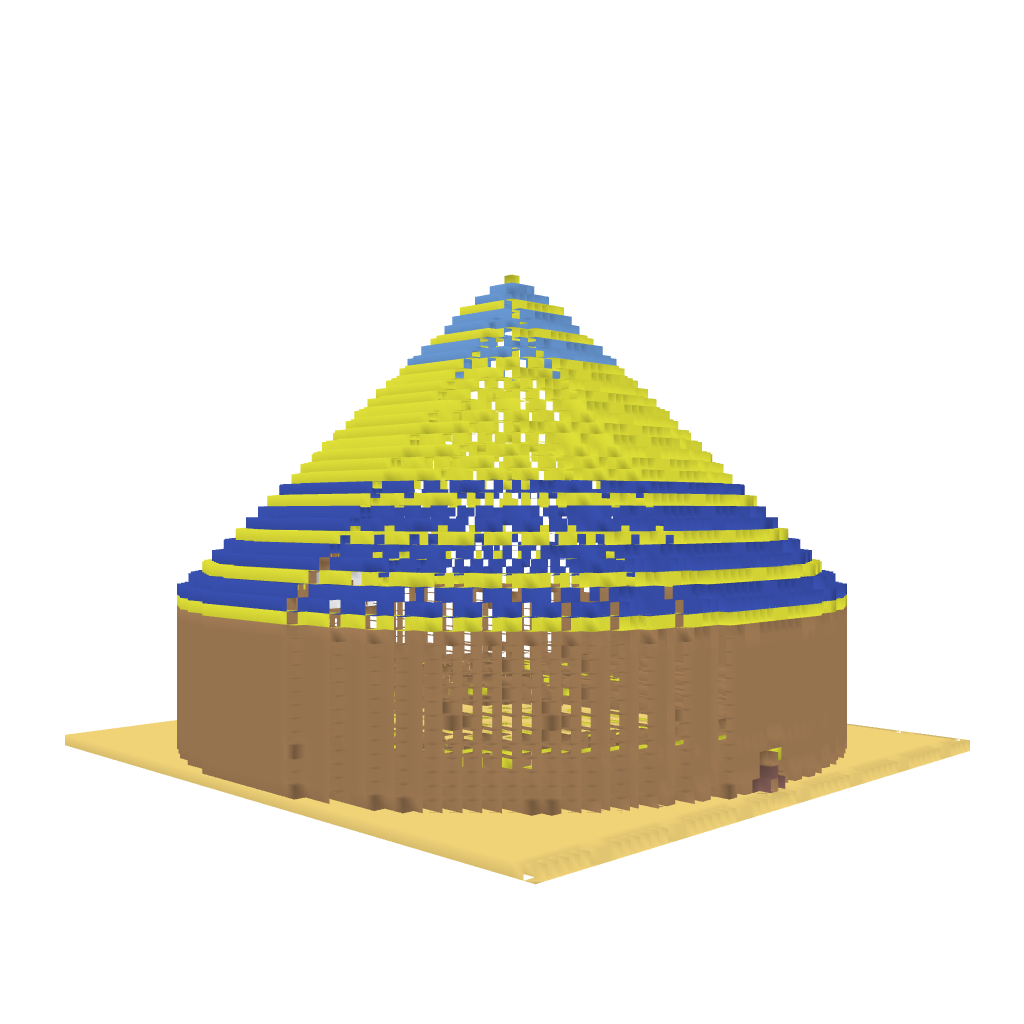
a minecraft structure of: Arena good quality